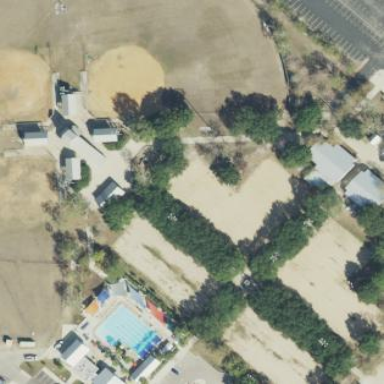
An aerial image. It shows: Sandy pitch for beach volleyball.